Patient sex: M
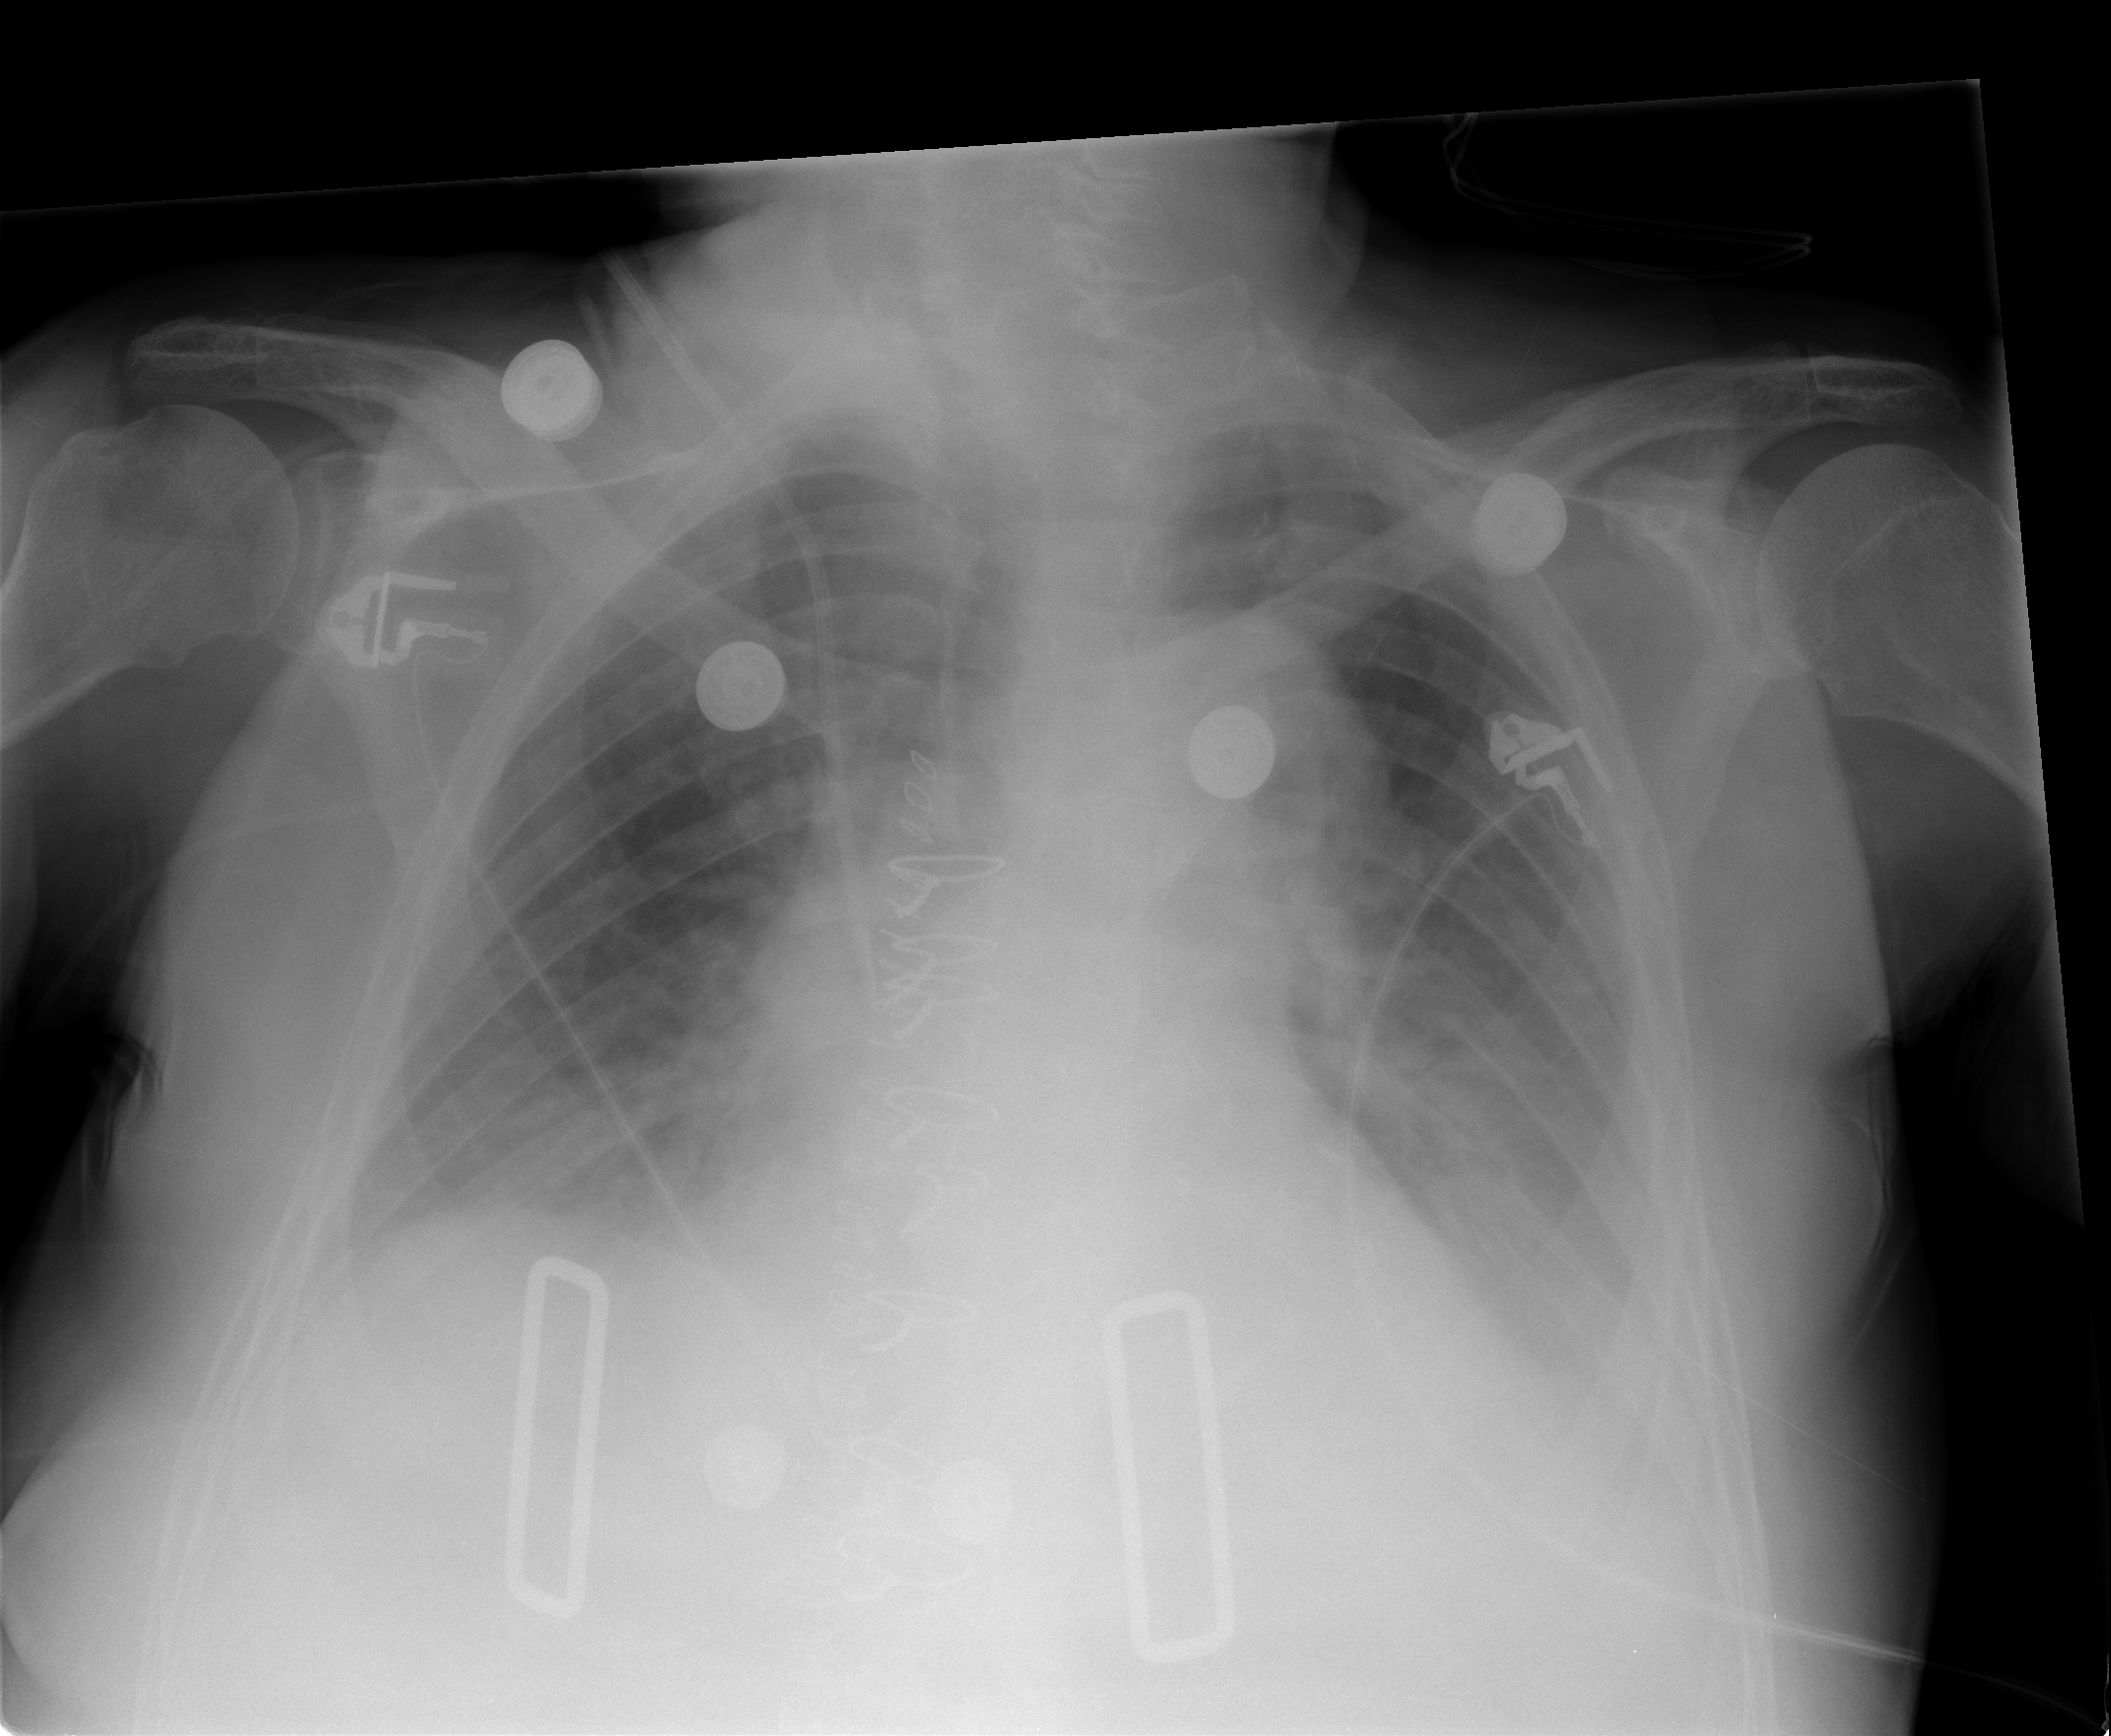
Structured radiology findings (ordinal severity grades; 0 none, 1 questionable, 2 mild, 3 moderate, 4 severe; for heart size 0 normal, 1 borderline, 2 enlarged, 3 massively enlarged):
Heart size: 0
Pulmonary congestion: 2
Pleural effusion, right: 2
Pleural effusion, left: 2
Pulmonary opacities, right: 0
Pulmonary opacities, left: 0
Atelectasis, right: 2
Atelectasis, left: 2